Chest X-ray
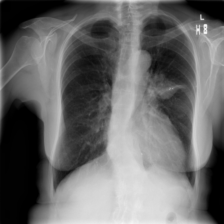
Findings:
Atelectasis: negative
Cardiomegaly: negative
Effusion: negative
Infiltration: negative
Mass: positive
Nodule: negative
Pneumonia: negative
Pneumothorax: negative
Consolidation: negative
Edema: negative
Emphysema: negative
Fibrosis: negative
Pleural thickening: positive
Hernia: negative